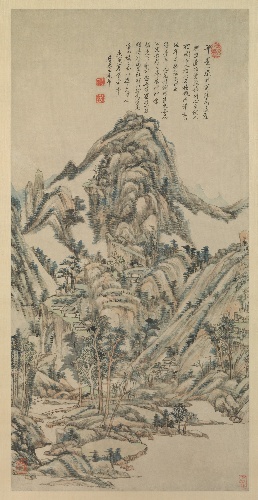
Title: 清  王原祁  為瞻亭畫七發妙劑圖  軸|Landscape for Zhanting
Artist: Wang Yuanqi
Artist bio: Chinese, 1642–1715
Date: dated 1710
Object type: Hanging scroll
Classification: Paintings
Medium: Hanging scroll; ink and color on paper
Culture: China
Period: Qing dynasty (1644–1911)
Dimensions: Image: 37 1/2 × 18 1/2 in. (95.3 × 47 cm)
Overall with mounting: 92 5/8 × 25 1/4 in. (235.3 × 64.1 cm)
Overall with knobs: 92 5/8 × 29 in. (235.3 × 73.7 cm)
Department: Asian Art
Credit line: Gift of Marie-Hélène Weill and Guy A. Weill, 2011
Accession year: 2011
Repository: Metropolitan Museum of Art, New York, NY
Tags: Landscapes|Mountains